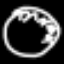
Label: clock